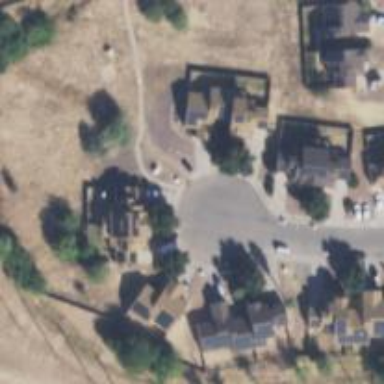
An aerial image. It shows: Turning circle on the road.